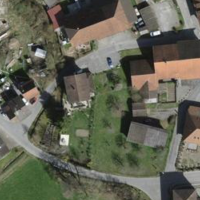
EUNIS habitat code: 54
Species observed at this site:
Lythrum salicaria